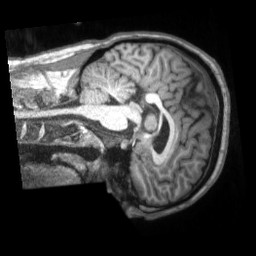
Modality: T1w
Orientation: sagittal
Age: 33
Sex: male